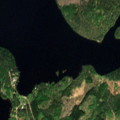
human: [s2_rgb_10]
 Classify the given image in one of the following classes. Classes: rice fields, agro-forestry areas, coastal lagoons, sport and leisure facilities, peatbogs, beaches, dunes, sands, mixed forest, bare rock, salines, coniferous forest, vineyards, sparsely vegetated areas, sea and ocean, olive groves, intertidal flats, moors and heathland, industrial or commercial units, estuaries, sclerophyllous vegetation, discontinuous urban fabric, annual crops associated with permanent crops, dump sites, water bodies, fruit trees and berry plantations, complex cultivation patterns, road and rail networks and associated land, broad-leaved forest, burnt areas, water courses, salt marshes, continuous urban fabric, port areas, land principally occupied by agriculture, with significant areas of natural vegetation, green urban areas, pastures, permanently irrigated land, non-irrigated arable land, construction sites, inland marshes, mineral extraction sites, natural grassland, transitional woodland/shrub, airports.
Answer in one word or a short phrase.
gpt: coniferous forest, mixed forest, water bodies